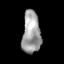
Tissue: skin
Cell type: Epithelial cells
Senescence score: 0.1595
Nuclear area (px): 760
Mean DAPI intensity: 159.305